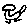
Label: bird